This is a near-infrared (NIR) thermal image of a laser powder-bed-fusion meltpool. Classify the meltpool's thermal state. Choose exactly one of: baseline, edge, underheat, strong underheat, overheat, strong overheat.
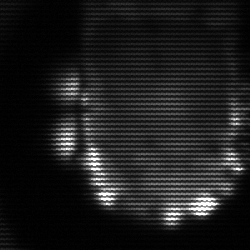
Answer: baseline